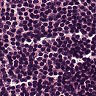
Metastatic tissue present: no